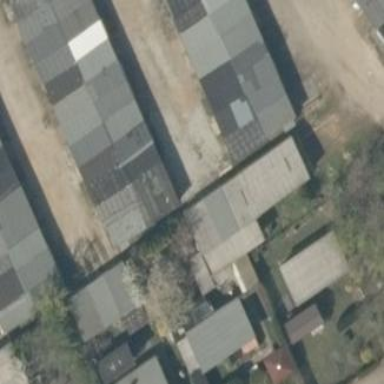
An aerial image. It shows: Group of garages.